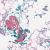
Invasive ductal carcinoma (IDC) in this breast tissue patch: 0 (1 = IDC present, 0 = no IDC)